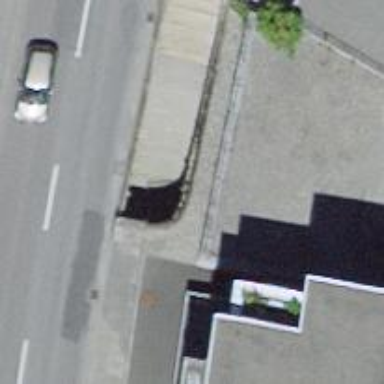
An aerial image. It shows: Tunnel footway.